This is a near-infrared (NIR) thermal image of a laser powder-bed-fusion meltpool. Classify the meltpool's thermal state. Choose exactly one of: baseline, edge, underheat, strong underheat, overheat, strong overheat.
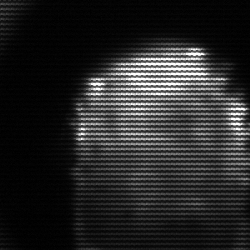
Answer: baseline